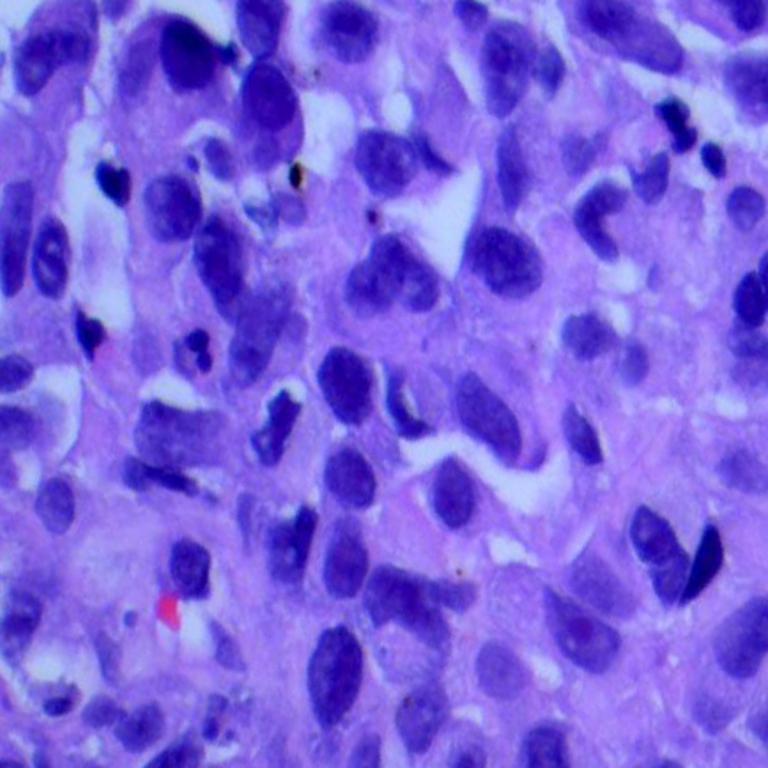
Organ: lung
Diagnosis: adenocarcinomas